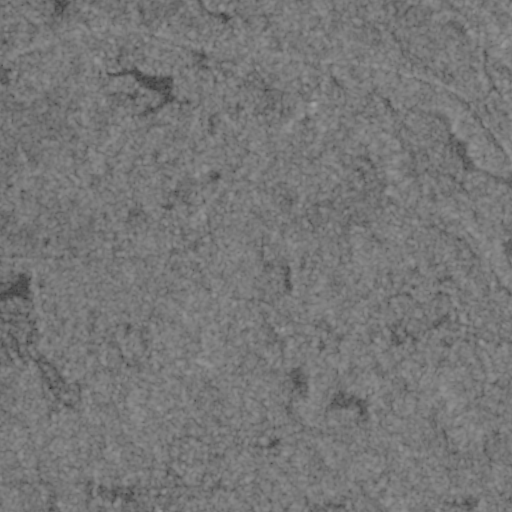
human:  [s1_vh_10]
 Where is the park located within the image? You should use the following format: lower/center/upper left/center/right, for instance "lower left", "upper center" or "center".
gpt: The park is located in the lower left of the image.
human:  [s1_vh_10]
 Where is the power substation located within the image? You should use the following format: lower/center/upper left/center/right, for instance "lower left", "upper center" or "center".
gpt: The power substation is located in the center left of the image.
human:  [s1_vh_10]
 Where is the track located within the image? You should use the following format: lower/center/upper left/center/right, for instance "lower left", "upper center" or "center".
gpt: There is no track in the image.

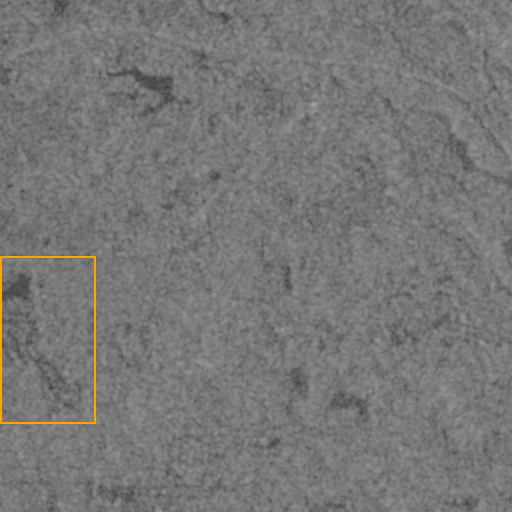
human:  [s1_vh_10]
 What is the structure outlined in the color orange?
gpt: The structure outlined in orange is a park.
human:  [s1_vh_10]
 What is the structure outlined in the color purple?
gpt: There is no purple outline.